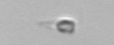
Label: Calciopappus